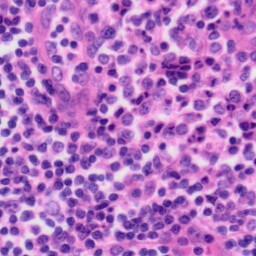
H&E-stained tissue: Tonsil